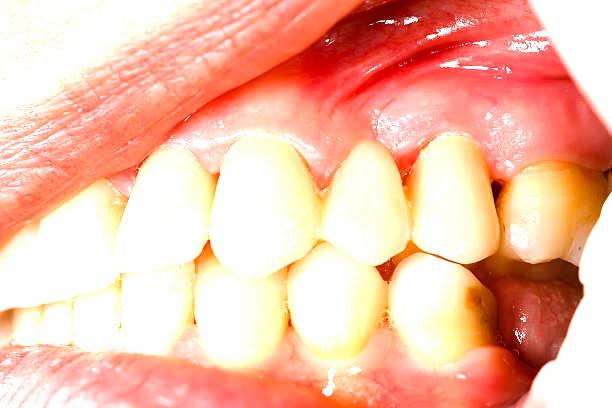
Condition: Gingivitis